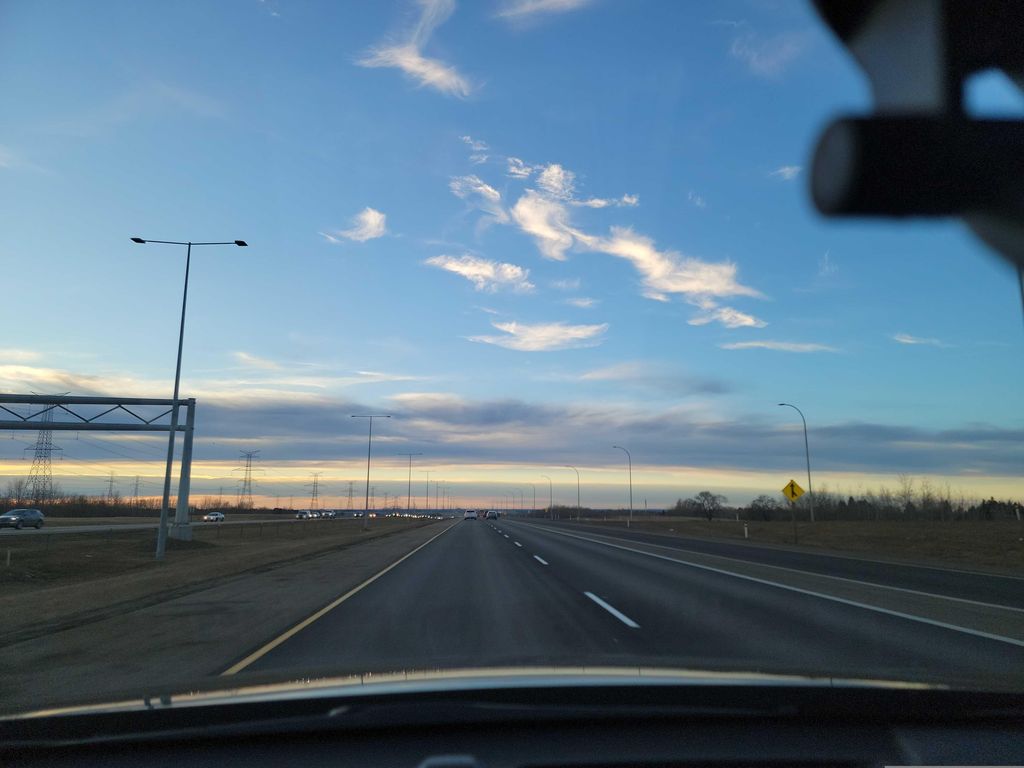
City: edmonton